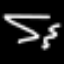
Label: squiggle